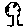
Label: tree